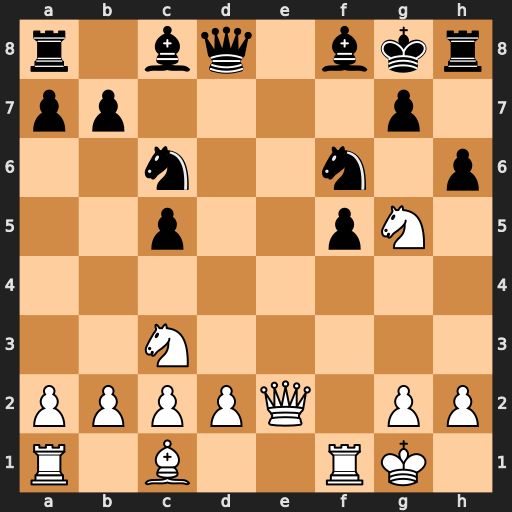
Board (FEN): r1bq1bkr/pp4p1/2n2n1p/2p2pN1/8/2N5/PPPPQ1PP/R1B2RK1
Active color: w
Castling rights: -
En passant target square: -
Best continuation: Qc4+ Nd5 Nxd5 Be6 Nxe6